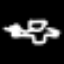
Label: frog